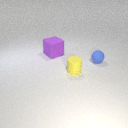
small yellow rubber cylinder in front of large purple rubber cube